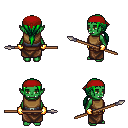
a pixel art fantasy rpg character, female body template, orc, green skin, leather chest armor, robe skirt, green ponytail hairstyle, red bandana, gold gloves, spear, four views (front, back, left, right), 2x2 character sprite sheet, small pixel art, hard edges, no anti-aliasing